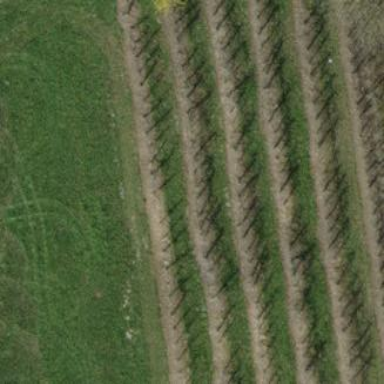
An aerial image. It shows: Orchard.